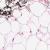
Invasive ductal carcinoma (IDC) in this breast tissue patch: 0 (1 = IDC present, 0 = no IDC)